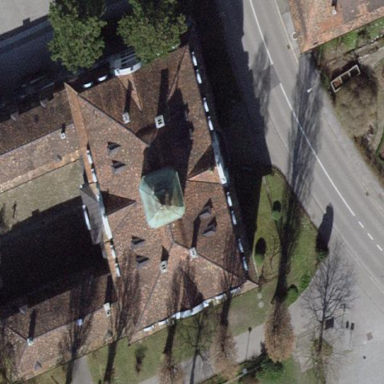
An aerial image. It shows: Historic castle building of manor type.